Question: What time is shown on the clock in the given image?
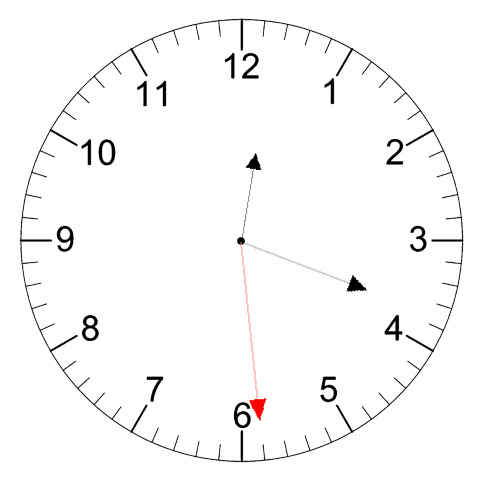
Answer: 12:18:29